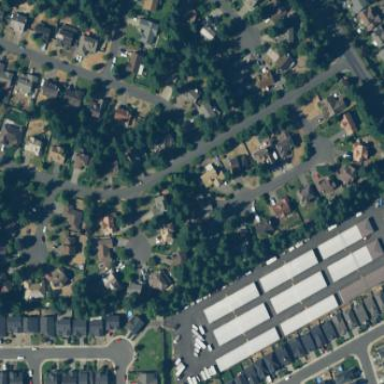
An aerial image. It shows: Garages used for storage rental.